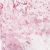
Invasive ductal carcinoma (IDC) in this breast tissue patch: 0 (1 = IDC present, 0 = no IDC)